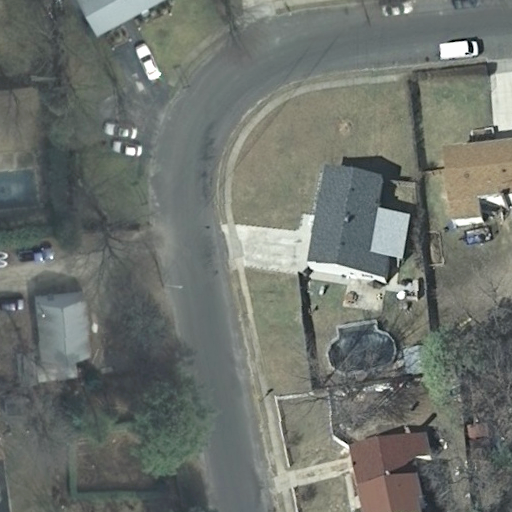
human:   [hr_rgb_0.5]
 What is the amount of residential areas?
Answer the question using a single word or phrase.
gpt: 1

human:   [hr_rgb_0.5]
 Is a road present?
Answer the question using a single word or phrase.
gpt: yes

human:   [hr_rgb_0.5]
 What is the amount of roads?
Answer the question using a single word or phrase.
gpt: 1

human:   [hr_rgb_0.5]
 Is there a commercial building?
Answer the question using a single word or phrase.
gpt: no

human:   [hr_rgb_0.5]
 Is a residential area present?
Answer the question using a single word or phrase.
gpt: yes

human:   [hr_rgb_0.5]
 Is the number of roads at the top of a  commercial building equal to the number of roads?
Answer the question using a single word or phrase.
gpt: no

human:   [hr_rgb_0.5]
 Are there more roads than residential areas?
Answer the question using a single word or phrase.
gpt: no

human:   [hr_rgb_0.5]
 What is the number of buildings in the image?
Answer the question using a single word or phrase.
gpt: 5

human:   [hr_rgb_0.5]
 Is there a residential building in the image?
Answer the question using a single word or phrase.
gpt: yes

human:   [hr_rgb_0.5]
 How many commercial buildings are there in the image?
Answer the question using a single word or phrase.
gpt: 0

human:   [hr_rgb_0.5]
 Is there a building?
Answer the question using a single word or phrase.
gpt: yes

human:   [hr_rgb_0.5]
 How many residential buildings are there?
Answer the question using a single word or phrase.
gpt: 5

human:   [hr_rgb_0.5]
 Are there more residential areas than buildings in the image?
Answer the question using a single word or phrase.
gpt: no

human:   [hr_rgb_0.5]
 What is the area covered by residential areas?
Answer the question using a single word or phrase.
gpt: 10611m2

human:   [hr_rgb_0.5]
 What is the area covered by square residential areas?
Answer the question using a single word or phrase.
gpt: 0m2

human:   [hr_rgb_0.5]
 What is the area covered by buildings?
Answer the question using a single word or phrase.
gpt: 888m2

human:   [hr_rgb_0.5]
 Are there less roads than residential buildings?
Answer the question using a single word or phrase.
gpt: yes

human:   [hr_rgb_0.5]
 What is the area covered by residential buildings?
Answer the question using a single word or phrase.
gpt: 888m2

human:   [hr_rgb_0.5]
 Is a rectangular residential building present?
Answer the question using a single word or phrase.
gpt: yes

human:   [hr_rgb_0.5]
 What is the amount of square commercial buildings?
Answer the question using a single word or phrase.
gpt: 0

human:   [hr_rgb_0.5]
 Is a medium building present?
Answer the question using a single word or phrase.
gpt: yes

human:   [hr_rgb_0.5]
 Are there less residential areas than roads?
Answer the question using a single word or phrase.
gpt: no

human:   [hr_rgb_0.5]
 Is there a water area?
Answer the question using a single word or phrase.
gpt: no

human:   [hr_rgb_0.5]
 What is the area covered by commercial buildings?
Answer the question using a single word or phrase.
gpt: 0m2

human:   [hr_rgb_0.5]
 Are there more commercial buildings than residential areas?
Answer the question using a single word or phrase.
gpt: no

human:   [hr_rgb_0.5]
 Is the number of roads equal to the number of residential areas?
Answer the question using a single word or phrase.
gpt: yes

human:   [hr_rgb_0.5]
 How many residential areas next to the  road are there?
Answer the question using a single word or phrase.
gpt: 1

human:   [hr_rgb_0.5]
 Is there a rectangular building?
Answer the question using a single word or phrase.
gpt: yes

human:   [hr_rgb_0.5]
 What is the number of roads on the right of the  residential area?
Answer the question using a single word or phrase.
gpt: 0

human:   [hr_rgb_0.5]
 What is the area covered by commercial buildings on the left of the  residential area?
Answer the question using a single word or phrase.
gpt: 0m2

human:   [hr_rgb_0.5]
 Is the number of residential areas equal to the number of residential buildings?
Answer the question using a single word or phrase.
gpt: no

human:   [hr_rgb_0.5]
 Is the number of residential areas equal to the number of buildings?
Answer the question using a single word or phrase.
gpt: no

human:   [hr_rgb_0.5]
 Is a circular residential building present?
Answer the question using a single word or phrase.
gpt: no

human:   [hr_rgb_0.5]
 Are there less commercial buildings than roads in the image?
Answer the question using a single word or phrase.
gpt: yes

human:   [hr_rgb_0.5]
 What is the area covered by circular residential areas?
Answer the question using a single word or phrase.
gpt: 0m2

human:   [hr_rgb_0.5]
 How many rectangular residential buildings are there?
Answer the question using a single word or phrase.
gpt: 3

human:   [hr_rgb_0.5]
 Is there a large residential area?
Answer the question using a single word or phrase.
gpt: yes

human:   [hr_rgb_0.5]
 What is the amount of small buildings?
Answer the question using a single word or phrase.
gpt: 1

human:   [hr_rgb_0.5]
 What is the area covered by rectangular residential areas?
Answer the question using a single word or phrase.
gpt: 10611m2

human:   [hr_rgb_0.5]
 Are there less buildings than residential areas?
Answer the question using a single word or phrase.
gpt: no

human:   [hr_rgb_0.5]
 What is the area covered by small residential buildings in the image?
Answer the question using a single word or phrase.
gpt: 72m2

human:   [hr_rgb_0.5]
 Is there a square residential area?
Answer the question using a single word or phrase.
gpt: no

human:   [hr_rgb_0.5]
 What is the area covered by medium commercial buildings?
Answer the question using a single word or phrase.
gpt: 0m2

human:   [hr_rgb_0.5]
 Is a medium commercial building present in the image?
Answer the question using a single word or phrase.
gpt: no

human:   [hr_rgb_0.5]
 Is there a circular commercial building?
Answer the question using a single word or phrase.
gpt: no

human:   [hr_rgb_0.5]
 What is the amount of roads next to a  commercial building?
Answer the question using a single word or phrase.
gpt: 0

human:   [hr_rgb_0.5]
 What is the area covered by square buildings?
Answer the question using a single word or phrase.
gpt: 0m2

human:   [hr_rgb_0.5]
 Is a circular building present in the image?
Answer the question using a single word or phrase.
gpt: no

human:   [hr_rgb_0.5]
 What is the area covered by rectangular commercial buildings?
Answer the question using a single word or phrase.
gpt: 0m2

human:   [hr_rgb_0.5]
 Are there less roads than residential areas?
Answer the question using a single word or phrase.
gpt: no

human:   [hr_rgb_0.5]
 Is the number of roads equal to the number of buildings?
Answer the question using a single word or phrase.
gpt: no

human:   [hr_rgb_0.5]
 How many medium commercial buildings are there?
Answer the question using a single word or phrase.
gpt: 0

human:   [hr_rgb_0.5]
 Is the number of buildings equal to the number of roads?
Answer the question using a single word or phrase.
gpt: no

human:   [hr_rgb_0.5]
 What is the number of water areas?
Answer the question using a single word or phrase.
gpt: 0

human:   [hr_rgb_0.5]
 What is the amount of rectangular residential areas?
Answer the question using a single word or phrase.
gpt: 1

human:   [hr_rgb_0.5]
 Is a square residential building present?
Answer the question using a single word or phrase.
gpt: no

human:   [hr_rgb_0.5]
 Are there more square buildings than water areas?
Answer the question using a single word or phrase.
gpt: no

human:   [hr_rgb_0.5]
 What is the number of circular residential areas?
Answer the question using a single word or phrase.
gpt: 0

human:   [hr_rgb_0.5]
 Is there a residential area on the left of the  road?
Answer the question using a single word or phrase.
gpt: no

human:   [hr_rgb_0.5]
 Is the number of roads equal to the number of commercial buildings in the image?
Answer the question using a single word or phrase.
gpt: no

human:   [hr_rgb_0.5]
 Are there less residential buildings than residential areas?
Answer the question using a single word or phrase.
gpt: no

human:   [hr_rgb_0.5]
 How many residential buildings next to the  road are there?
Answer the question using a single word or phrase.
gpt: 5

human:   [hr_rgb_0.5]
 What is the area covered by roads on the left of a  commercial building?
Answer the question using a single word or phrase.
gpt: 0m2

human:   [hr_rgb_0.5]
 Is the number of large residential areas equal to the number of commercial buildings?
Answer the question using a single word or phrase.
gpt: no